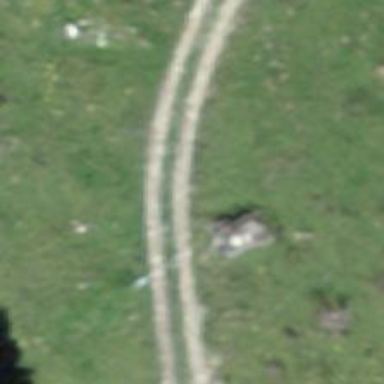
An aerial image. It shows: Track with grade2 tracktype.